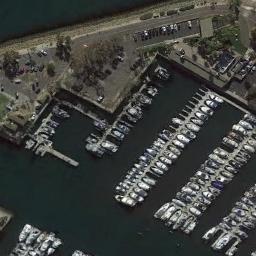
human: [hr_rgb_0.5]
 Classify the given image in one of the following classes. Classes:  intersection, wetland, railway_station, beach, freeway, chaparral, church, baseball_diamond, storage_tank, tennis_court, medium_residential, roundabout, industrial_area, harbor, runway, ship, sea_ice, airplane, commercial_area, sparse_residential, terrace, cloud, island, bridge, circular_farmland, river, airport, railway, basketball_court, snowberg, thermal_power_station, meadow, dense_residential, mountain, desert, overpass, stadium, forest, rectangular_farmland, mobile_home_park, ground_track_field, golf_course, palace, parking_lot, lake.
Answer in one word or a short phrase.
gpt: harbor